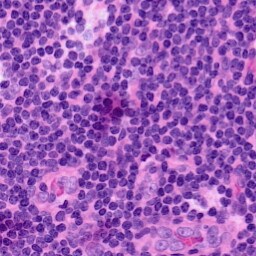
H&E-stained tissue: LymphNode